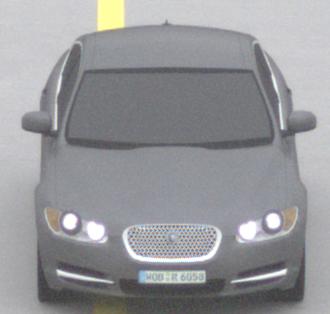
Make: Jaguar
Model: XF 3.0 V6
Detailed model: XF (X250) Limousine
Model produced from: 2010/02
Model produced until: 2010/10
Doors: 4
Color: gray
Road condition: dry road
Daytime: midday
Contrast: low contrast